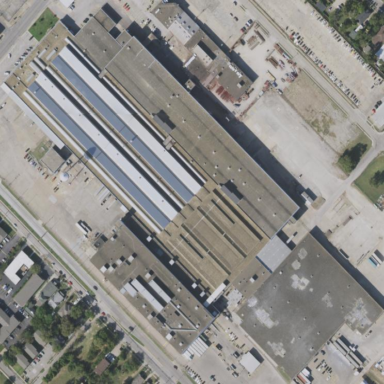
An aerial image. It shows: Industrial building.